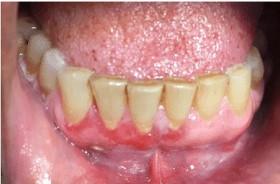
Condition: Gingivitis